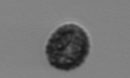
Label: Pseudochattonella_farcimen